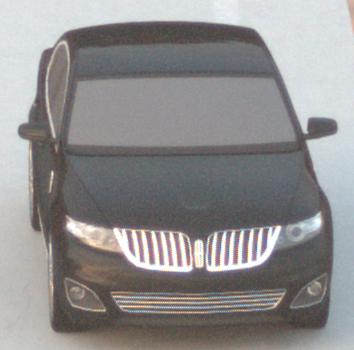
Make: Lincoln
Model: MKS
Detailed model: -
Model produced from: 2008
Model produced until: 2011
Doors: 4
Color: black
Road condition: dry road
Daytime: dawn
Contrast: low contrast